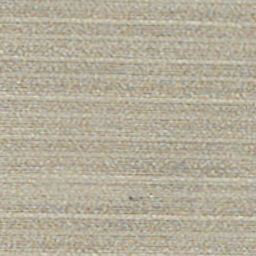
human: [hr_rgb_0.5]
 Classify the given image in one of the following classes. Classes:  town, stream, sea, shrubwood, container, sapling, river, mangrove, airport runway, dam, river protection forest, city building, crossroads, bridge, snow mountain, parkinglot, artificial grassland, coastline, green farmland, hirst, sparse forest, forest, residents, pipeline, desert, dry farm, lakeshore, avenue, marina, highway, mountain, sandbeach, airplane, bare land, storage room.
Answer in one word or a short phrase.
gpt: dry farm